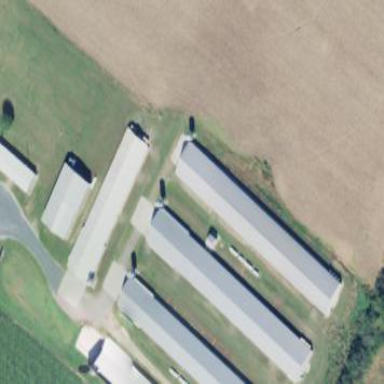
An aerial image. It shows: Farm auxiliary building.